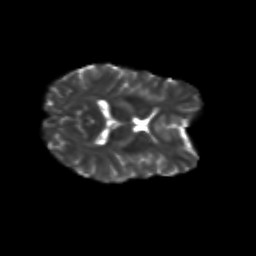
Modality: T2w
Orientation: axial
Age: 28
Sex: female
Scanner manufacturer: siemens
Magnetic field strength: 3 T
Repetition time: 3.5 s
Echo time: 0.125 s